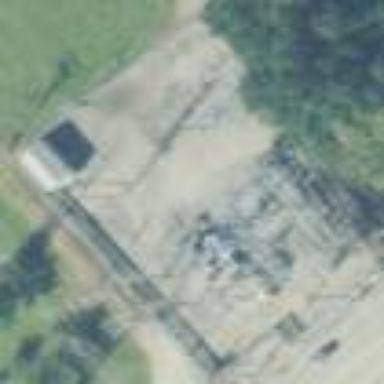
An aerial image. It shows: There is distribution substation enclosed by fence.